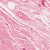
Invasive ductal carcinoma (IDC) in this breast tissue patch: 0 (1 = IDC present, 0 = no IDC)